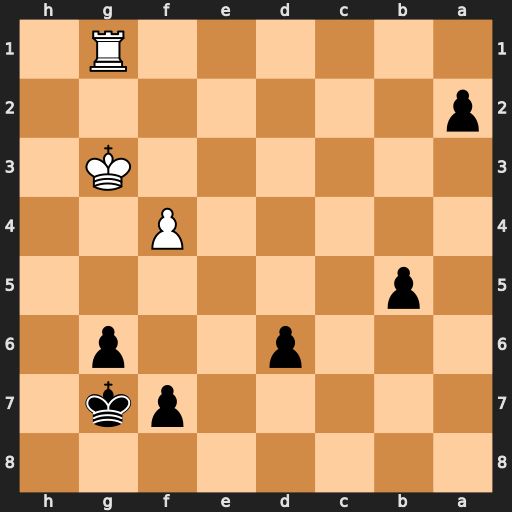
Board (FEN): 8/5pk1/3p2p1/1p6/5P2/6K1/p7/6R1
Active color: b
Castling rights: -
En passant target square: -
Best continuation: b4 Ra1 b3